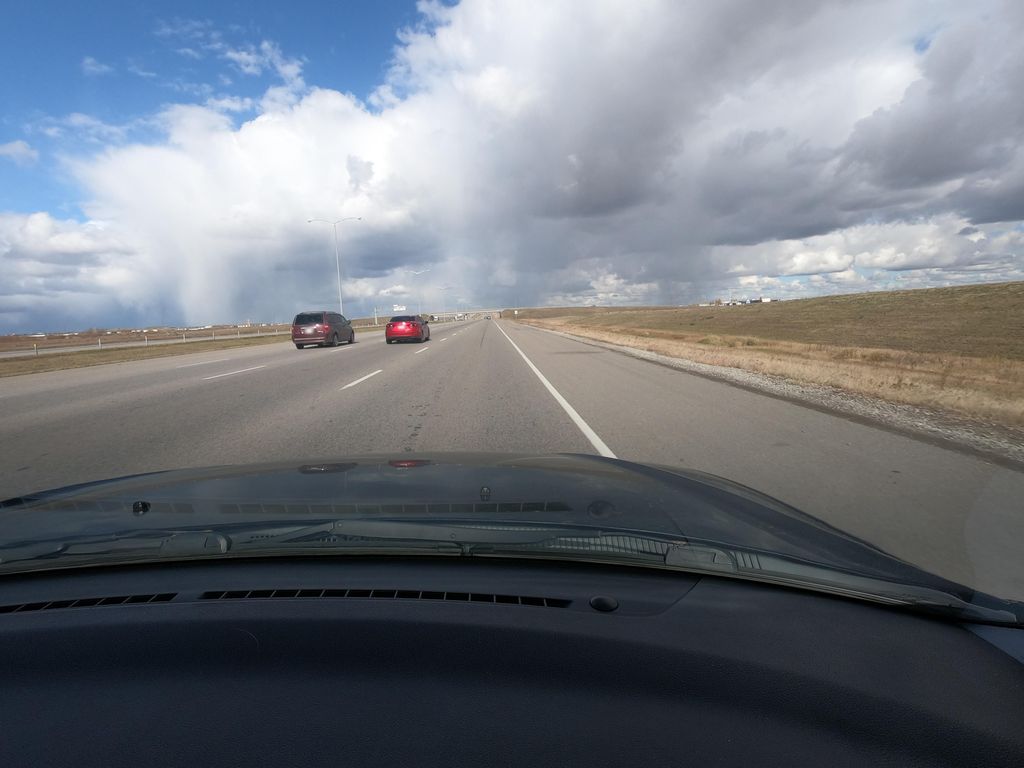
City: calgary